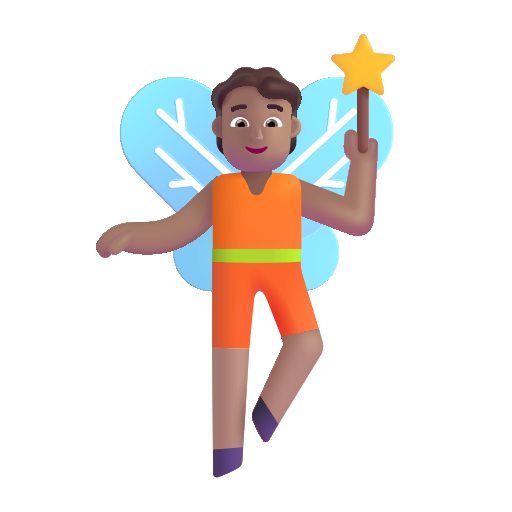
person fairy color